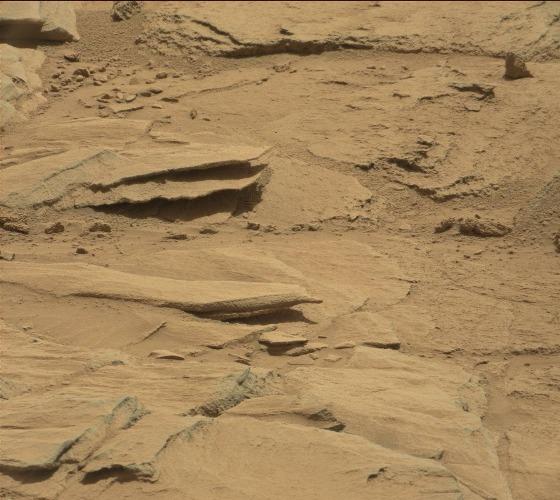
Terrain classes present: Bedrock, Gravel / Sand / Soil, Rock, Shadow